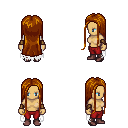
a pixel art fantasy rpg character, female body template, human, tanned skin, white tattered cape, red pants, brunette extra-long hairstyle, cloth bracers, maroon shoes, four views (front, back, left, right), 2x2 character sprite sheet, small pixel art, hard edges, no anti-aliasing